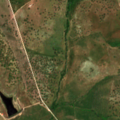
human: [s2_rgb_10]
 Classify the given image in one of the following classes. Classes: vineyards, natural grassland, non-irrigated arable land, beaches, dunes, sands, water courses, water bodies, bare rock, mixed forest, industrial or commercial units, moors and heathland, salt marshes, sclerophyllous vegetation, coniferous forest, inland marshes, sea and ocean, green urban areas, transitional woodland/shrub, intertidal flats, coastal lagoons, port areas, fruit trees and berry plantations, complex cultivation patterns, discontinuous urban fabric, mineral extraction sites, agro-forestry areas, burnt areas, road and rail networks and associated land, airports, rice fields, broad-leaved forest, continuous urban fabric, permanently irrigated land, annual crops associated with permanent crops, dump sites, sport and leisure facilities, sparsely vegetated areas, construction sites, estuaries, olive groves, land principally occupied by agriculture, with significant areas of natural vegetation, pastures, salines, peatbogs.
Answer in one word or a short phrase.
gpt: continuous urban fabric